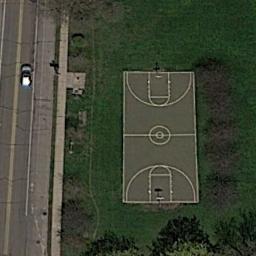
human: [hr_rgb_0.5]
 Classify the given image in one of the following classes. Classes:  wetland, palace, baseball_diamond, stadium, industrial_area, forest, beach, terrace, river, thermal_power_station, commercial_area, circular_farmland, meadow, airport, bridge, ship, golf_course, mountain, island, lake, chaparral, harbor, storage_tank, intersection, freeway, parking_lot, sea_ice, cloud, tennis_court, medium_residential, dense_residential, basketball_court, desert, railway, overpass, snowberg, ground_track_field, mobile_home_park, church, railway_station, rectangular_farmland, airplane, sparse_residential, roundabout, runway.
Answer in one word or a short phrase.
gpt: basketball_court